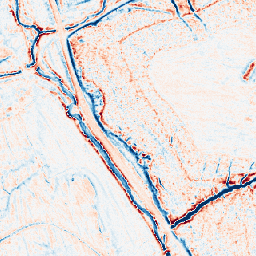
Category: edge_preserving
Decomposition family: anisotropic_diffusion
Decomposition parameters: iterations: 20
kappa: 50
gamma: 0.1
Upsampling method: nearest
Upsampling parameters: scale: 4
Upsampling scale: 4